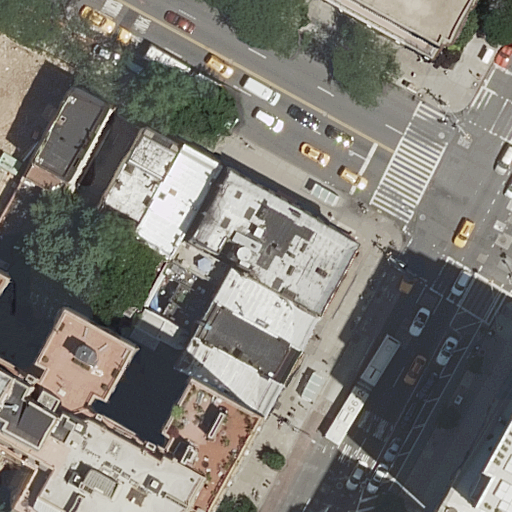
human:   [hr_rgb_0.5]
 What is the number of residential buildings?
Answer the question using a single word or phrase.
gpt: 11

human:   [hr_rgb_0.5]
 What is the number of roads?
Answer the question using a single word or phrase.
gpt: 8

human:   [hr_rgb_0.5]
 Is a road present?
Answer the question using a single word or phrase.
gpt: yes

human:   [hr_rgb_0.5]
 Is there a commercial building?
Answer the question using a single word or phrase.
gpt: no

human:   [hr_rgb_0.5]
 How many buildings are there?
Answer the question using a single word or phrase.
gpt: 11

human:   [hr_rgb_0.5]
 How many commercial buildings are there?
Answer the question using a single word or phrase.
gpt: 0

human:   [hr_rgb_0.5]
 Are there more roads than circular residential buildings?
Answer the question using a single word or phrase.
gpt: yes

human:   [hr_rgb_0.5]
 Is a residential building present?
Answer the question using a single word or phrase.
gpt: yes

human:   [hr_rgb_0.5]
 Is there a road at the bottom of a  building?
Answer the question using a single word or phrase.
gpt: yes

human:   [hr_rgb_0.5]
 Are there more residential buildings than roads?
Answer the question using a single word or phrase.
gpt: yes

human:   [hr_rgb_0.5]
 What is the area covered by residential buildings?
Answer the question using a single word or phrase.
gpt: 6208m2

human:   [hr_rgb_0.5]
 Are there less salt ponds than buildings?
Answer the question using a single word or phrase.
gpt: yes

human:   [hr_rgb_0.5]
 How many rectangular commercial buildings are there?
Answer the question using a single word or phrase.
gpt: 0

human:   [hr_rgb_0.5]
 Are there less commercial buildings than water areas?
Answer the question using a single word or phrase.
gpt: no

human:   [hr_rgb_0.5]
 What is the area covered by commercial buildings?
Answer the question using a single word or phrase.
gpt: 0m2

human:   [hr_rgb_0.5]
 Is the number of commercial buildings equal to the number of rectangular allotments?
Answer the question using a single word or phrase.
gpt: yes

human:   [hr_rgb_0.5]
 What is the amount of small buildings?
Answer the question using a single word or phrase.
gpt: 1

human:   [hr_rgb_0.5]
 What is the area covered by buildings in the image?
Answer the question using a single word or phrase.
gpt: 6208m2

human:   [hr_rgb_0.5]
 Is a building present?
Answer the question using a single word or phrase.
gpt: yes

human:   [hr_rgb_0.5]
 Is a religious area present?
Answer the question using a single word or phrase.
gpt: no

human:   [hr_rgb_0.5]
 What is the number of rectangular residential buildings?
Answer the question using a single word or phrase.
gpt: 7

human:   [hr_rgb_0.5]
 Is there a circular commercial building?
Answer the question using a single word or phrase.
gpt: no

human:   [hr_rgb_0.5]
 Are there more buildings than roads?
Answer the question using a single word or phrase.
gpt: yes

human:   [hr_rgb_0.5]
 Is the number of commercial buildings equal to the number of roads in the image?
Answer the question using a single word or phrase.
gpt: no

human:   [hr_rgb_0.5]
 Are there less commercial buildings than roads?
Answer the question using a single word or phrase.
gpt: yes

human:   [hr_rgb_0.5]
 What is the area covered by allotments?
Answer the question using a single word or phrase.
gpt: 0m2

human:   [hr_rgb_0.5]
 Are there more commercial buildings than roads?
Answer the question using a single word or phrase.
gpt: no

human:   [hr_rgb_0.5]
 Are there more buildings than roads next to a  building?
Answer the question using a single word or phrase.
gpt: yes

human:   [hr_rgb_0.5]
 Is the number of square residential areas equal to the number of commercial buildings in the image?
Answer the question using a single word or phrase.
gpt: yes

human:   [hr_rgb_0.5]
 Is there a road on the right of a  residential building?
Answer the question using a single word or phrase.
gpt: yes

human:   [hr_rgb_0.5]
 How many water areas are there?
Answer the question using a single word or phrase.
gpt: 0

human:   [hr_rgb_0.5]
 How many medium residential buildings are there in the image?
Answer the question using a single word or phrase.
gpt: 7

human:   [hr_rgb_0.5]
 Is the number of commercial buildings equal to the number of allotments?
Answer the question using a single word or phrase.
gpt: yes

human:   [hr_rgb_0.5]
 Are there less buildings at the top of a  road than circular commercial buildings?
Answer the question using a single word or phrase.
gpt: no

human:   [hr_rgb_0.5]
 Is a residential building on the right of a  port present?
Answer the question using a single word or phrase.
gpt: no

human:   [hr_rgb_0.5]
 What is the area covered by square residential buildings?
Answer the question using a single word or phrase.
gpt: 0m2

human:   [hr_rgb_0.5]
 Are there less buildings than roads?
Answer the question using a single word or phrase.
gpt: no

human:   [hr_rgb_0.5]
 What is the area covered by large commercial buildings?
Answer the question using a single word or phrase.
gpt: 0m2

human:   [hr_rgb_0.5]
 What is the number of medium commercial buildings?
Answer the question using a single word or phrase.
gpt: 0

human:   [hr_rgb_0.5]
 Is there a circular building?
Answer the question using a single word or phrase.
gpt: no

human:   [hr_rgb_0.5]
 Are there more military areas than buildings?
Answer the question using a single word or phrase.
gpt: no

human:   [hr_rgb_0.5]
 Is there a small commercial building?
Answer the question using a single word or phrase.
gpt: no

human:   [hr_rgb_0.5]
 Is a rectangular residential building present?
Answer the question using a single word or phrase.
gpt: yes

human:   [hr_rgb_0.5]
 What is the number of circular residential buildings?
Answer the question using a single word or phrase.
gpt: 0

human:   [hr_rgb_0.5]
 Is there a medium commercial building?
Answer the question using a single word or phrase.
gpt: no

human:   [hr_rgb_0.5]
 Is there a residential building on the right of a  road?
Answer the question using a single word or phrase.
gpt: yes

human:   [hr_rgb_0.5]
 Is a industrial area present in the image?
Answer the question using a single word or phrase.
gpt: no

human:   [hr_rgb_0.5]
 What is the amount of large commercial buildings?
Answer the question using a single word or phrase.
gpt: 0

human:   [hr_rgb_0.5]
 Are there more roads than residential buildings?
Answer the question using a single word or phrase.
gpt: no

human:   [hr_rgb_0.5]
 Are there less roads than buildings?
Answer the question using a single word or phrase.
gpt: yes

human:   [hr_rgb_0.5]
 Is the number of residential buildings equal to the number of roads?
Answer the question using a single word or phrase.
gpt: no

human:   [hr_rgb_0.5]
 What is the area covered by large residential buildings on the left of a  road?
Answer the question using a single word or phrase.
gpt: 2342m2

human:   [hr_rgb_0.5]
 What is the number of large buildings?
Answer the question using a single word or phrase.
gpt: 3

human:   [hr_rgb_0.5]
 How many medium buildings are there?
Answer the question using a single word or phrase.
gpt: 7

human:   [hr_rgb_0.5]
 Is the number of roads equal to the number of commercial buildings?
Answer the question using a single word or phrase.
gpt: no

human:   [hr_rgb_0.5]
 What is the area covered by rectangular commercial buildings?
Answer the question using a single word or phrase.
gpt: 0m2

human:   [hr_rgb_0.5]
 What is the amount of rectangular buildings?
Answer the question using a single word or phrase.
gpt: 7

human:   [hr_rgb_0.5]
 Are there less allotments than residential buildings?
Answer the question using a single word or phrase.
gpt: yes

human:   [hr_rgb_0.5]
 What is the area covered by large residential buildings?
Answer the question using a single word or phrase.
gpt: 4344m2

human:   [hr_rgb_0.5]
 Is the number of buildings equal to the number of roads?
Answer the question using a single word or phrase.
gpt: no

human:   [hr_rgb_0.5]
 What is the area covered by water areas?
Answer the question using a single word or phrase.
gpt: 0m2

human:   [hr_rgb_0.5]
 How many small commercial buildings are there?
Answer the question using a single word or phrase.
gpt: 0

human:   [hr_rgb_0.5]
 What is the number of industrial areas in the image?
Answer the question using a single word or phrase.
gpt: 0

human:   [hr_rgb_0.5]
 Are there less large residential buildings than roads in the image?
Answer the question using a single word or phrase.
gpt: yes